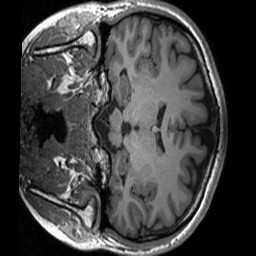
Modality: T1w
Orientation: coronal
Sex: female
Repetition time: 1.95 s
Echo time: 0.026 s